Interaction volume radius: 5 \u00c5
Interaction volume height: 35 \u00c5
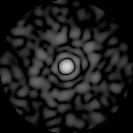
Disorder parameter: 0.8377